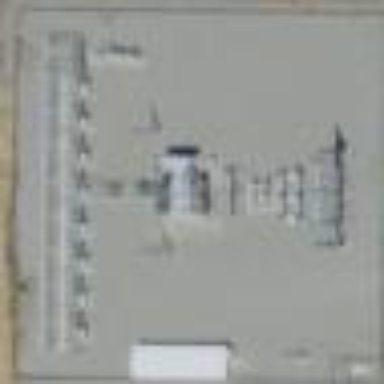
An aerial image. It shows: Power substation.